Question: Im trying to make a picture display inline with text on it's right, AND at the same time positioned in the middle of the vertical axis to fit in the navigation bar.
At the moment, I can only get it to display inline but it always verges to the bottom of the bar rather than the top.
'''
<div id='profileBar'>
<img src='karl.png' width=25 id='profileBarPic'/>
Damen
</div>
'''
'''
#profileBar {
float: right;
padding-right: 10px;
}
#profileBarPic {
width: 25px;
display: inline;
float: left;
padding-right: 10px;
}
'''
What it looks like:

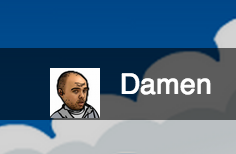
Answer: Text next to an image? That's how images have always worked. You can get the desired affect with a lot less markup:
'''
<div id='profileBar'>
<img src='http://placekitten.com/50/50' id='profileBarPic'/>
Damen
</div>
'''
And CSS:
'''
#profileBarPic {
vertical-align: middle;
}
'''
<URL>
A little explanation. 'img' is basically an inline element to begin with, so adding 'float' and 'display: inline' is not necessary.
By default 'img' <URL>.